Question: I could load an animation of a skinned model using assimp by interpolating between key-frames. Now, I have been trying to orient or position bones from a user defined transformation matrix instead of just loading it from an animation file. Like, rotating an arm by a certain angle in which the angle would be specified by the user. I loaded the model in it's bind pose as:
'''
void recursion(aiNode* gNode)
{
std::string gNodeName(gNode->mName.data);
if(boneMapping.find(gNodeName) != boneMapping.end())
{
//if node corresponds to a bone,
Matrix4f boneMatrix = IdentityMatrix;
aiNode* tempNode = gNode;
//find combined transform of a bone
while(tempNode != NULL)
{
Matrix4f NodeMatrix(tempNode->mTransformation);
boneMatrix = NodeMatrix * boneMatrix;
tempNode = tempNode->mParent;
}
pBoneData[boneId].FinalTransform = GlobalInverseTransform * boneMatrix * pBoneData[boneId].OffsetMatrix;
}
for(int i = 0; i < gNode->mNumChildren; i++)
{ //repeat this process for child nodes
recursion(gNode->mChildren[i]);
}
}
'''
To orient one of the meshes of a model using transformation matrix, I tried searching for name of the bone that corresponds to the parent-bone of the mesh and then replace it's node matrix with the required matrix. However, that didn't work at all as it deformed a bone at a different mesh.

The model to the right is in T pose and I intended to modify it by rotating the bone at the neck by a 45 deg angle, but it remained the same and the leg portion got deformed as seen in model to the left. So, any links to existing articles or answers could be really helpful.
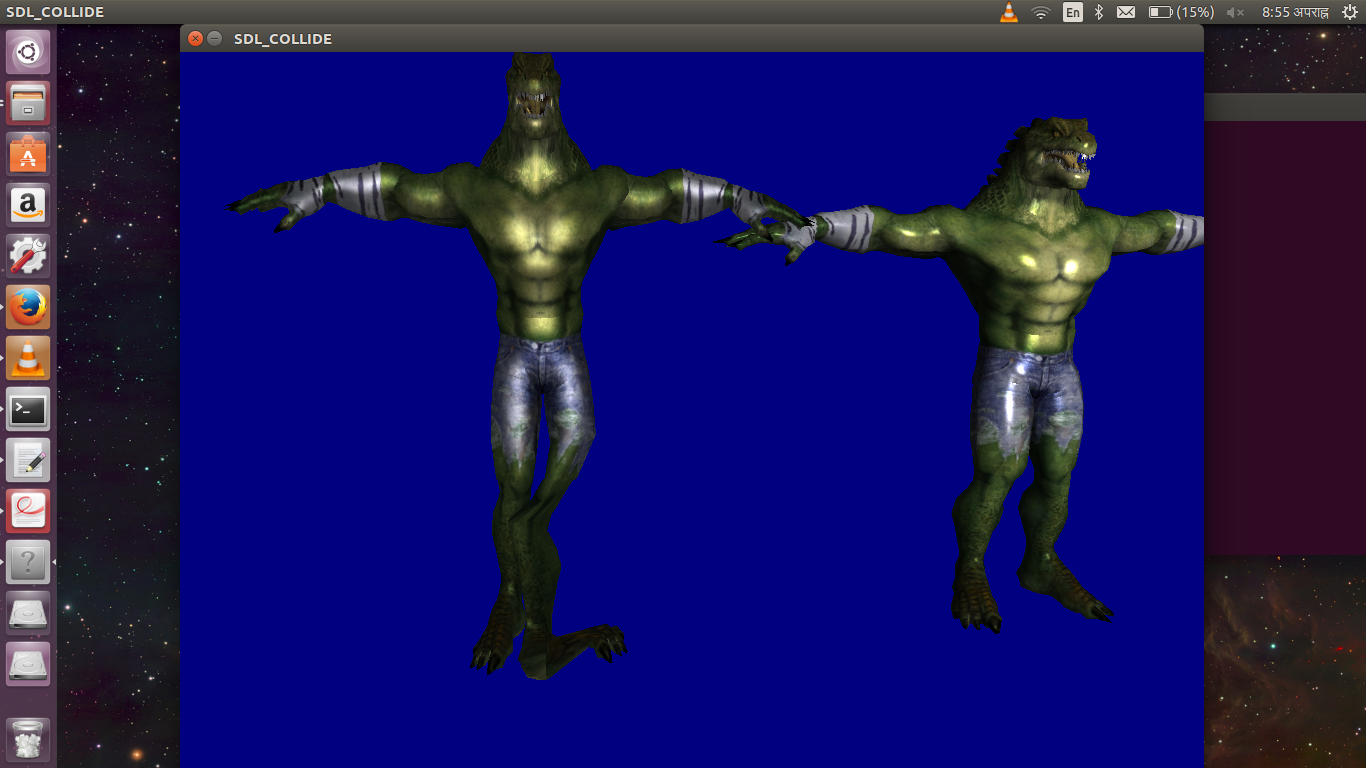
Answer: I think the order of the multiplication matrix is wrong in this line:
'''
boneMatrix = NodeMatrix * boneMatrix;
'''
it should be:
'''
boneMatrix = boneMatrix * NodeMatrix;
'''
In OpenGL the order of multiplication is reversed.
Although this approach doesn't sound right to me:
'''
while(tempNode != NULL)
{
Matrix4f NodeMatrix(tempNode->mTransformation);
boneMatrix = NodeMatrix * boneMatrix;
tempNode = tempNode->mParent;
}
'''
you are multiplying your local transformation by the bone matrix in bone space and not in world space. This is why your character appears deformed.
I solved this problem for my animation project, using assimp and OpenGL. I used a slightly different approach by saving all assimp information into my own data structure. (skeleton and bones). By the look of your code and the data structure you are using I guess you are basing your code upon this <URL>.
Here is the code I used, I'm sure you can use it to compare with your implementation:
'''
glm::mat4 getParentTransform()
{
if (this->parent)
return parent->globalTransform;
else
return glm::mat4(1.0f);
}
void updateSkeleton(Bone* bone = NULL)
{
bone->globalTransform = bone->getParentTransform() // This retrieve the transformation one level above in the tree
* bone->transform //bone->transform is the assimp matrix assimp_node->mTransformation
* bone->localTransform; //this is your T * R matrix
bone->finalTransform = inverseGlobal // which is scene->mRootNode->mTransformation from assimp
* bone->globalTransform //defined above
* bone->boneOffset; //which is ai_mesh->mBones[i]->mOffsetMatrix
for (int i = 0; i < bone->children.size(); i++) {
updateSkeleton (&bone->children[i]);
}
}
'''
EDIT:
For matrix conversion from Assimp to glm I used this function:
'''
inline glm::mat4 aiMatrix4x4ToGlm(const aiMatrix4x4* from)
{
glm::mat4 to;
to[0][0] = (GLfloat)from->a1; to[0][1] = (GLfloat)from->b1; to[0][2] = (GLfloat)from->c1; to[0][3] = (GLfloat)from->d1;
to[1][0] = (GLfloat)from->a2; to[1][1] = (GLfloat)from->b2; to[1][2] = (GLfloat)from->c2; to[1][3] = (GLfloat)from->d2;
to[2][0] = (GLfloat)from->a3; to[2][1] = (GLfloat)from->b3; to[2][2] = (GLfloat)from->c3; to[2][3] = (GLfloat)from->d3;
to[3][0] = (GLfloat)from->a4; to[3][1] = (GLfloat)from->b4; to[3][2] = (GLfloat)from->c4; to[3][3] = (GLfloat)from->d4;
return to;
}
'''
Hope it helps.